CT reconstruction: convct
Segmentation target: spine
Patient: M, age 74
ISS stage: Stage 1
Metal implant: no
Axial slice:
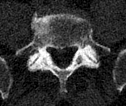
Sagittal slice:
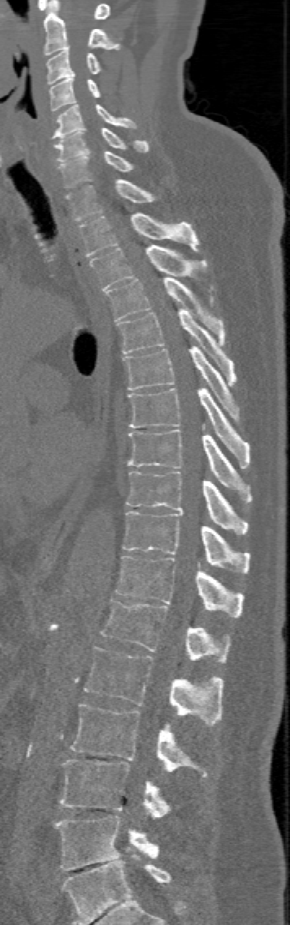